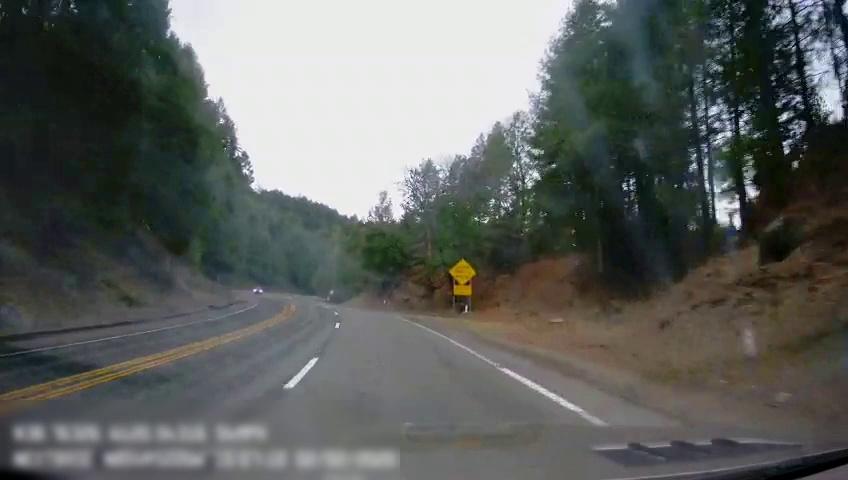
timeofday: Day
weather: Cloudy
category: Drivable Space
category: Lanes | Opposite Lane
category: Lanes | Opposite Lane
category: Lanes | Alternate Lane
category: Lanes | Current Lane
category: Lanes | Current Lane
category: Traffic | Signs
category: Traffic | Signs